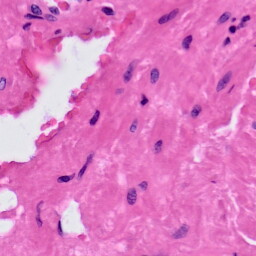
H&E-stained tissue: Prostate